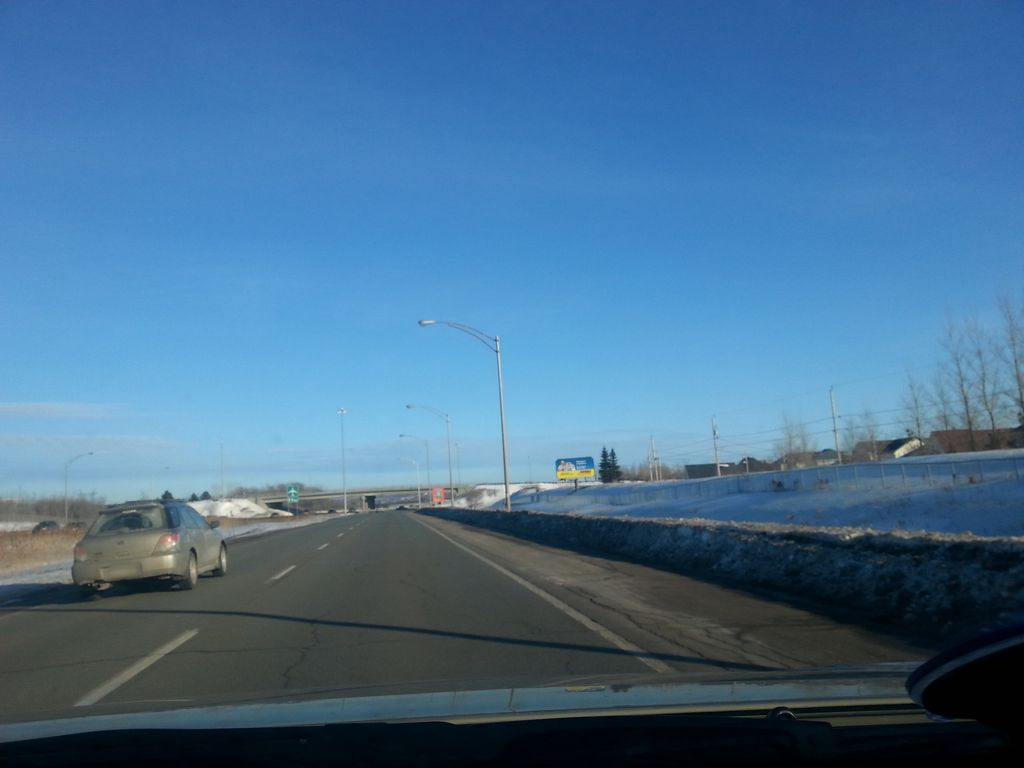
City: quebec_city